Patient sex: F
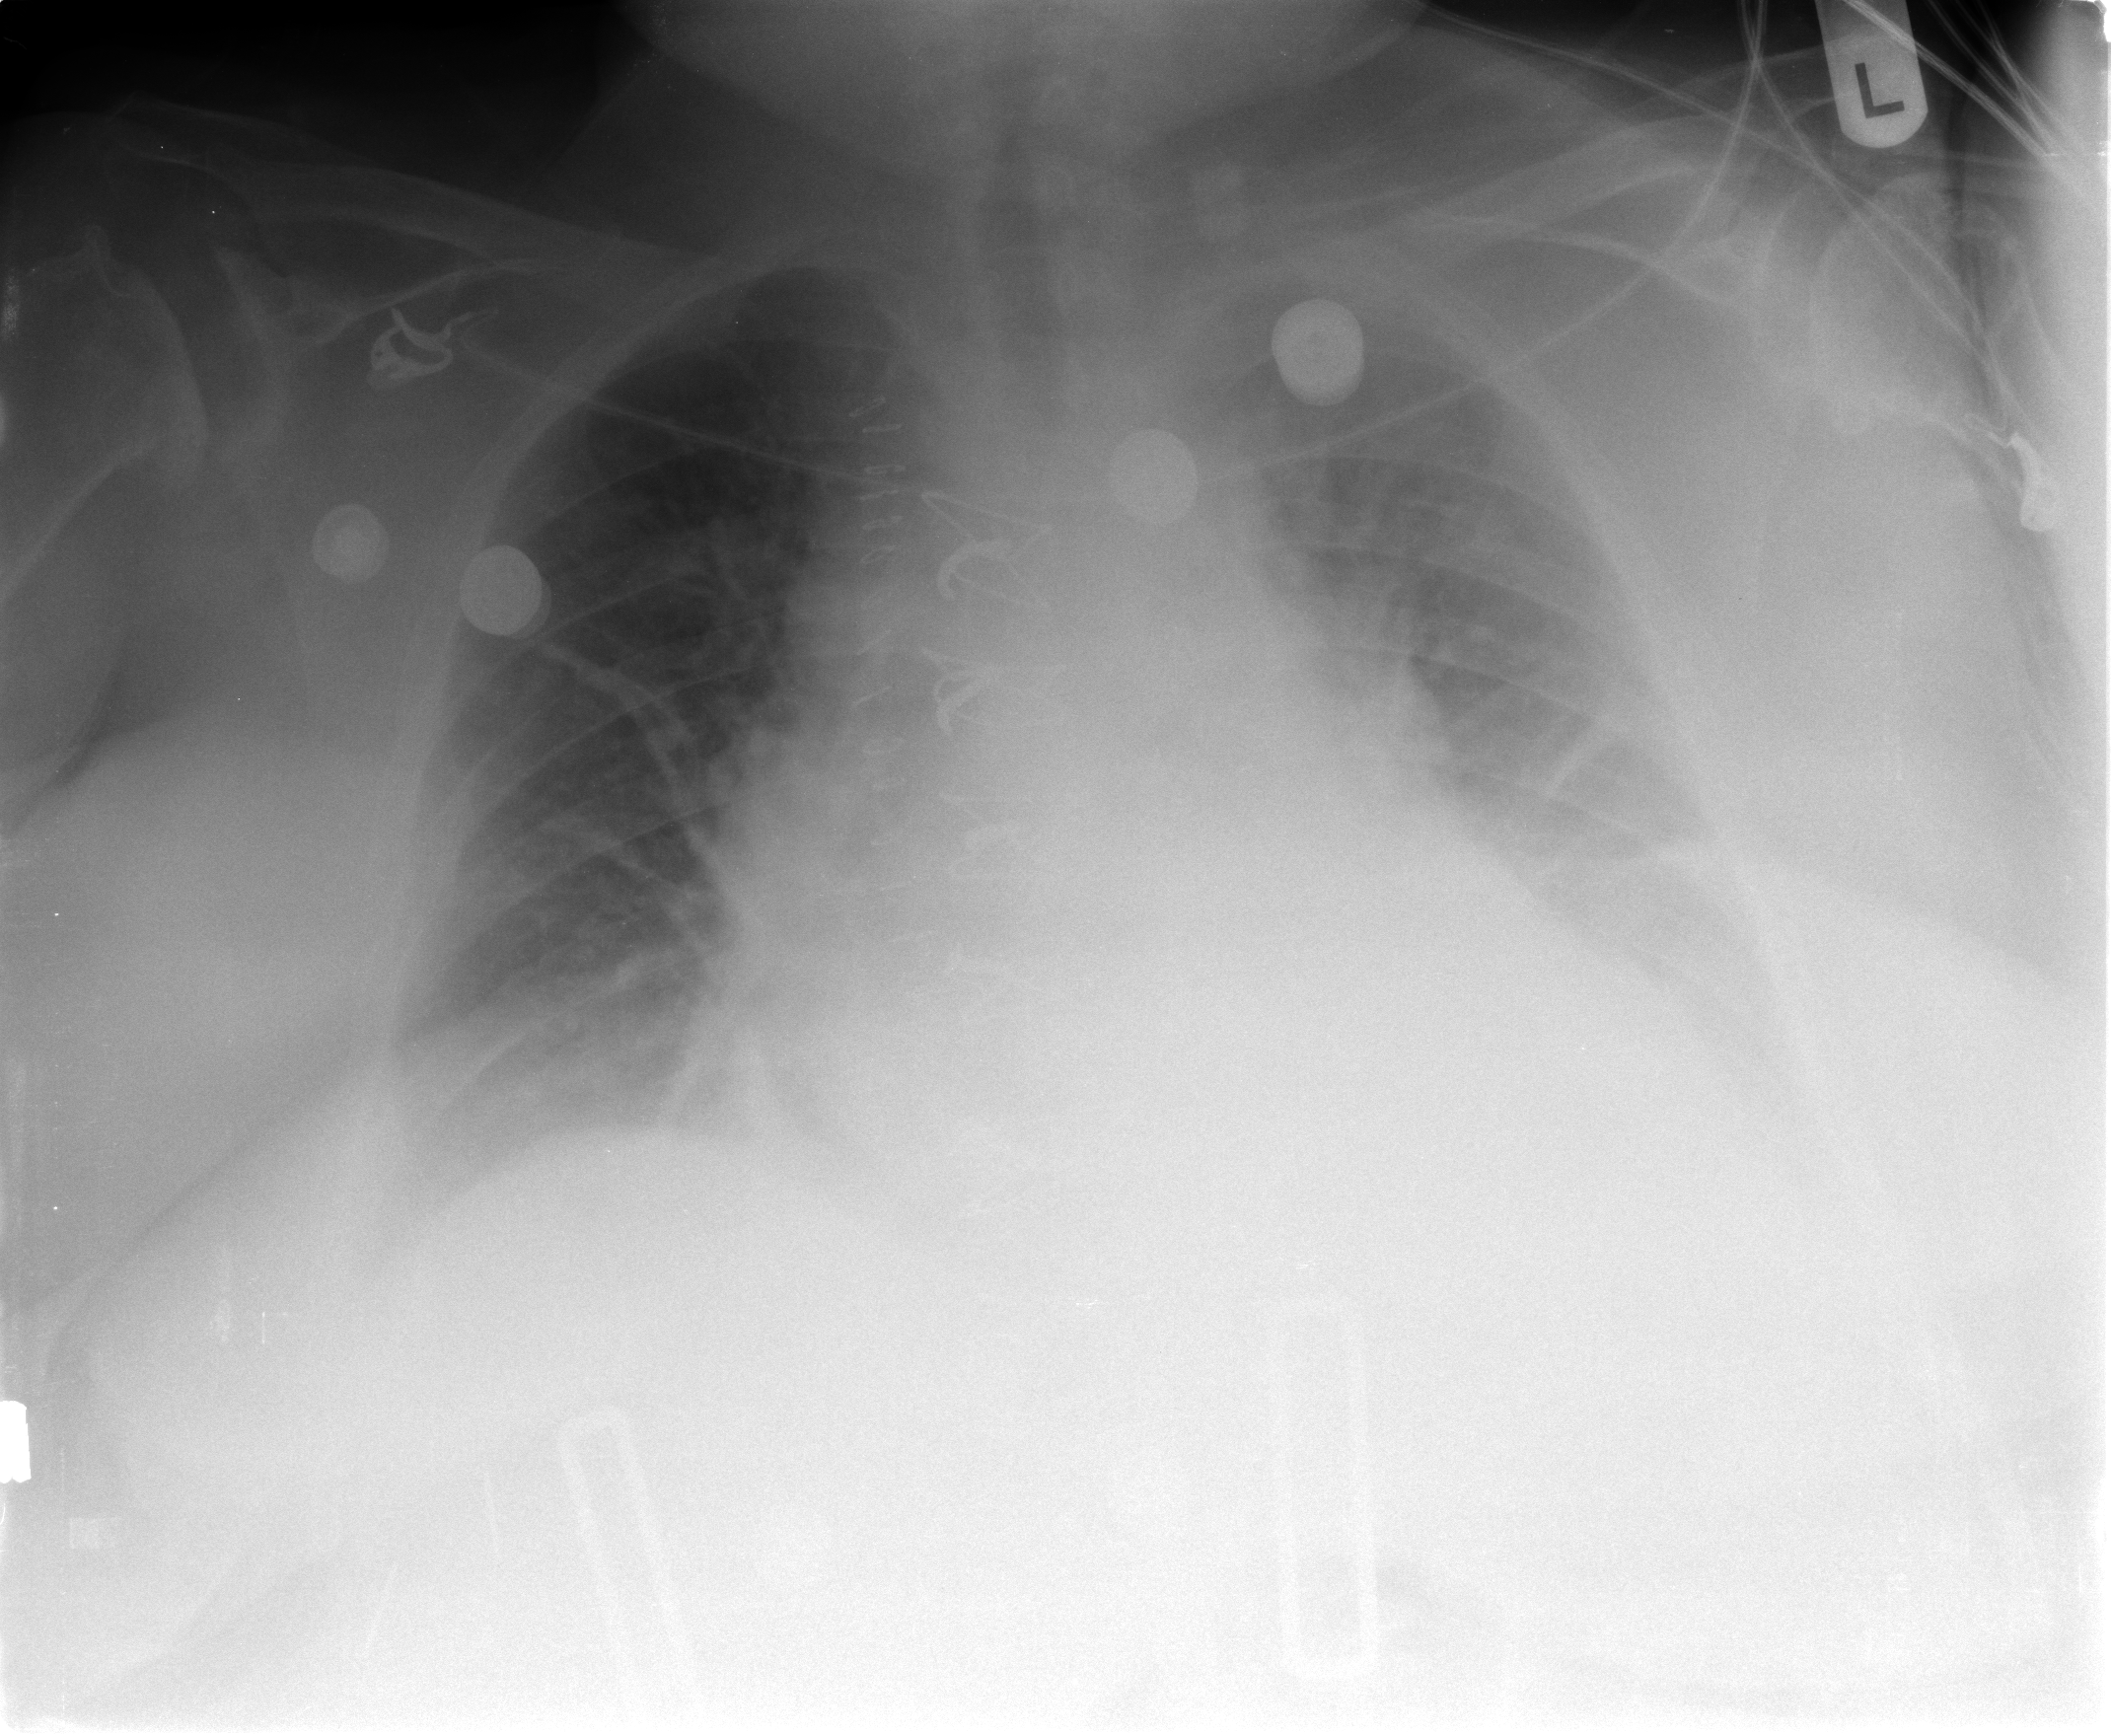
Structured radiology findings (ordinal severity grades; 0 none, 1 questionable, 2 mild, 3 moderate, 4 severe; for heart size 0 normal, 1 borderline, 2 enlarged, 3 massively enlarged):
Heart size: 2
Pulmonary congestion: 2
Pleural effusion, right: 2
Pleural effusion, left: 2
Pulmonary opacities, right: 0
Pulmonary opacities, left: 2
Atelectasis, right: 2
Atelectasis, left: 3